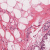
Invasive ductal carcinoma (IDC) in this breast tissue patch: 0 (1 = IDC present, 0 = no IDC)